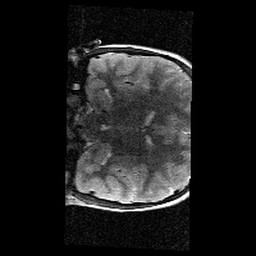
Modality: T2w
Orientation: coronal
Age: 9
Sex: female
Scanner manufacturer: siemens
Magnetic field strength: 3 T
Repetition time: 9.23 s
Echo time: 0.067 s